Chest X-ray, AP view. Patient: 46 years old, sex M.
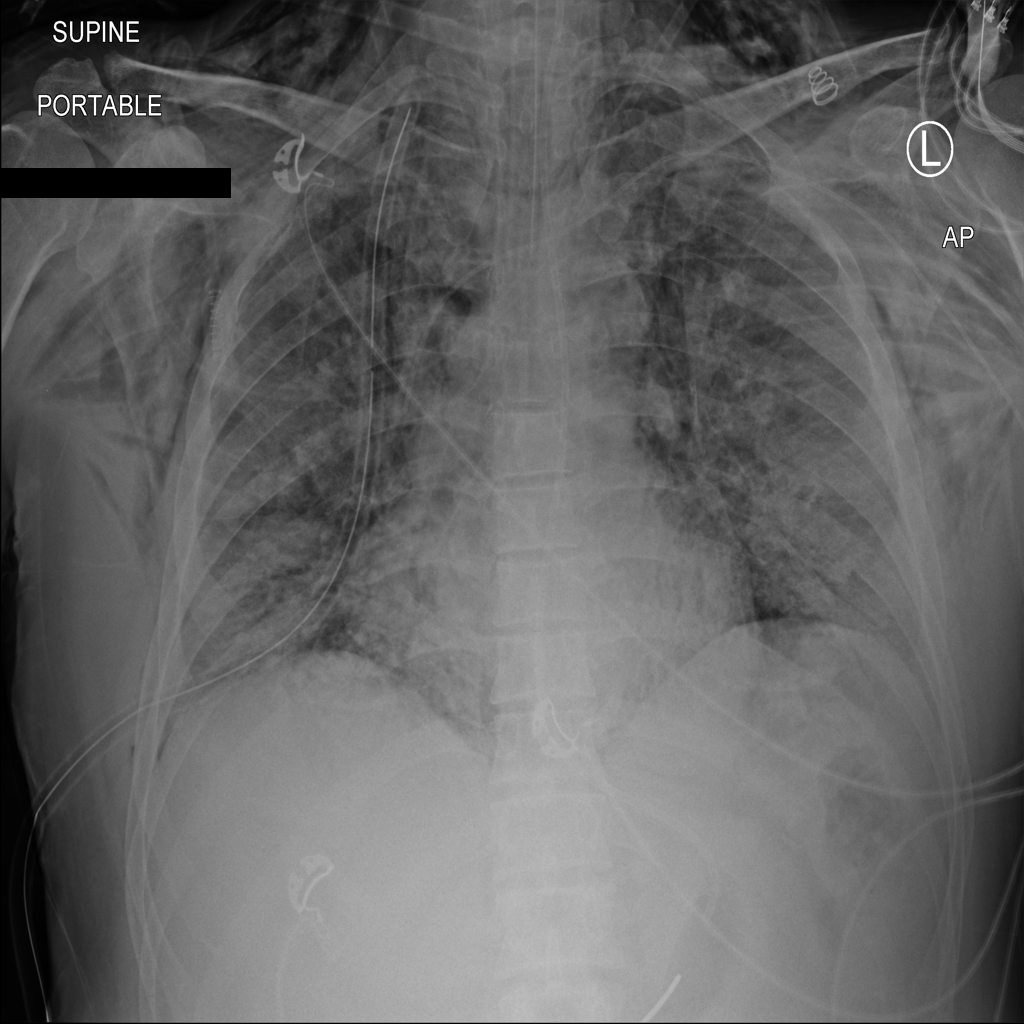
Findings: Emphysema, Infiltration